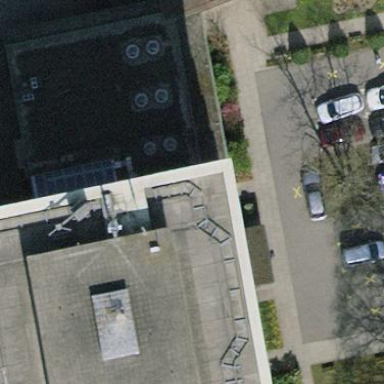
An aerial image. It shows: Nursing home building.